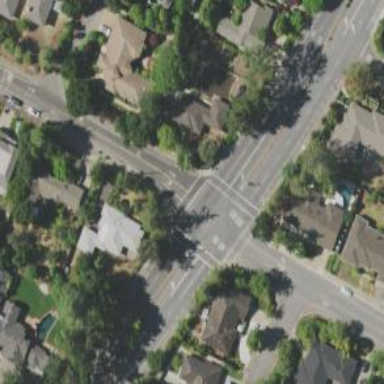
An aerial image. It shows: Crossing road.